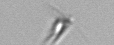
Label: Calciopappus